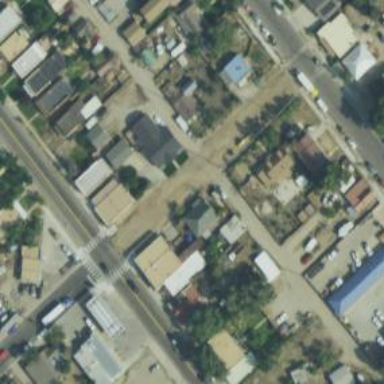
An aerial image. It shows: Alley classified as service road.